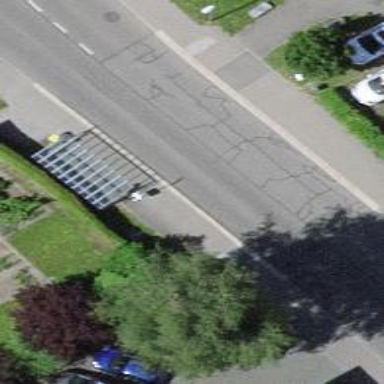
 serving as platform for public transportation."